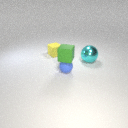
small blue rubber sphere in front of small yellow rubber cube